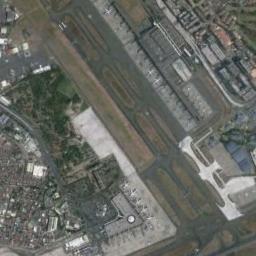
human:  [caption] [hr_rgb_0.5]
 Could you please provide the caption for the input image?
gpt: An airport with two parallel runways in the vacant lot and some buildings arranged neatly beside .

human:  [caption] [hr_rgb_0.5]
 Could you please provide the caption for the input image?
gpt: There is an airport surrounded by many houses .

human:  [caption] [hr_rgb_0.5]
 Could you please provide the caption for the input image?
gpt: The airport was built in the middle of lush vegetation .

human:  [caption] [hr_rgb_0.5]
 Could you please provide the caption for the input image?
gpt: A complex airport with many runways and buildings is surrounded by a residential area .

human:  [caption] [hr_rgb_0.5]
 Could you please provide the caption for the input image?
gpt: The runway of the airport is surrounded by buildings .